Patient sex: F
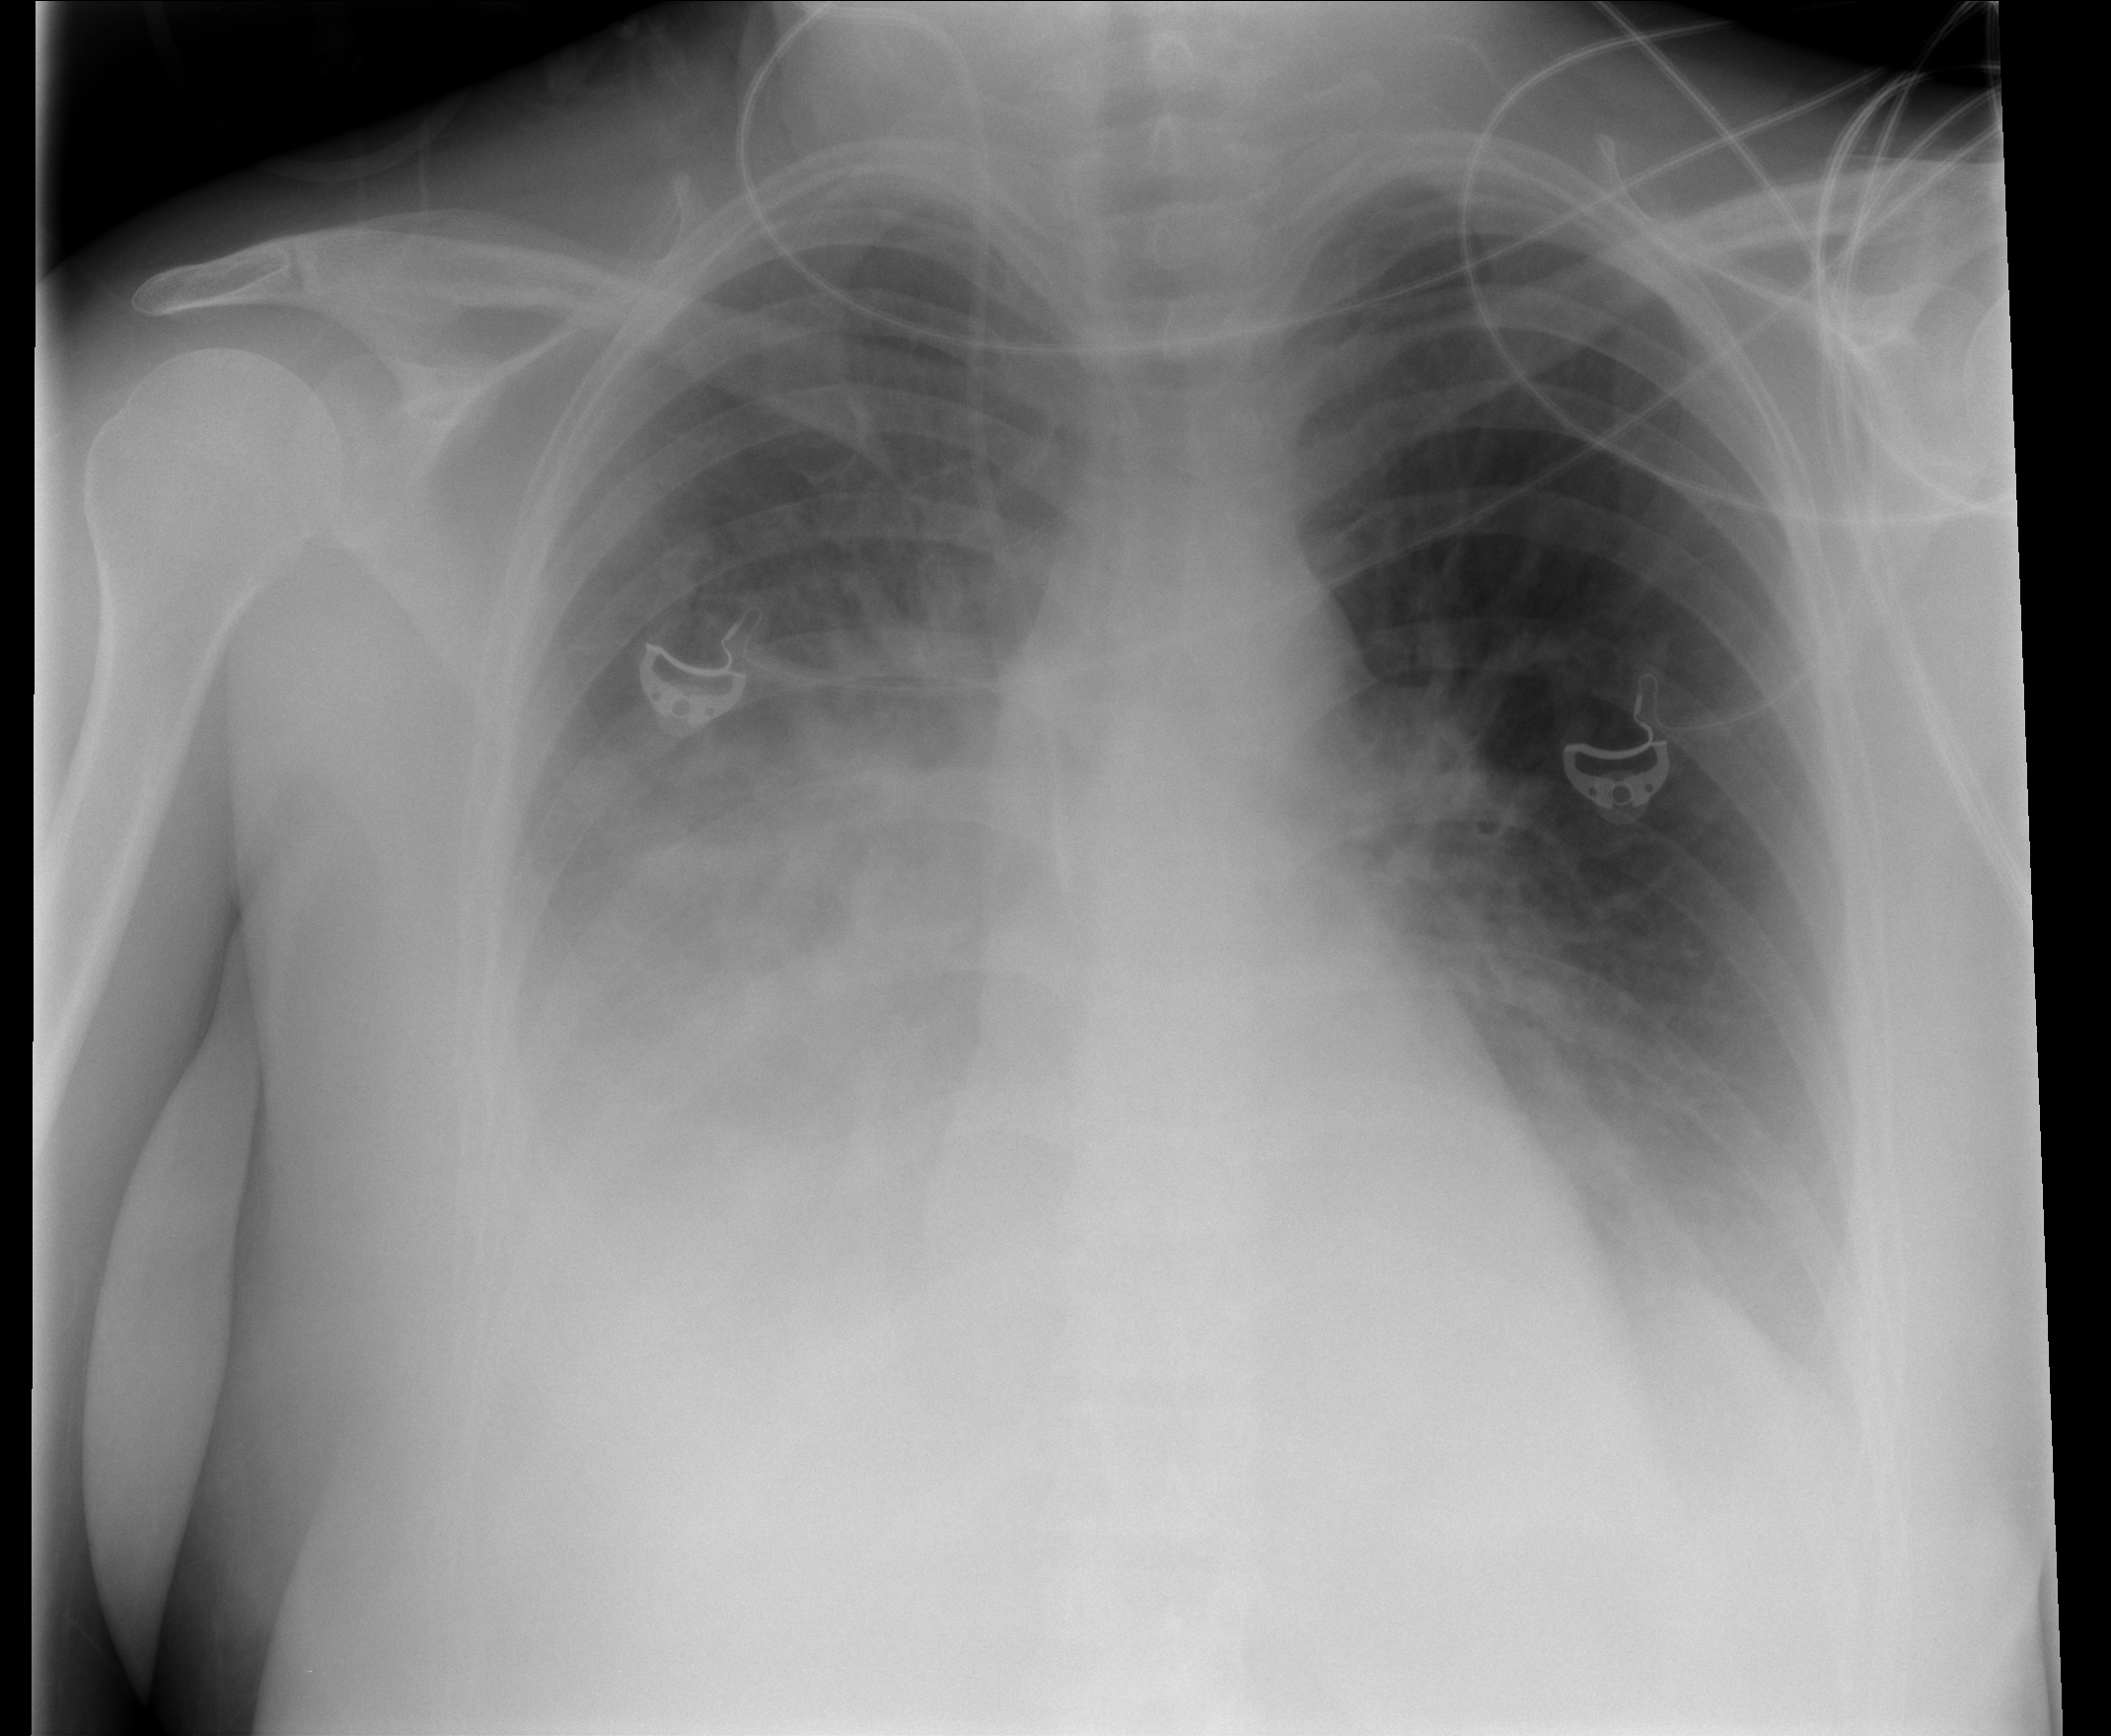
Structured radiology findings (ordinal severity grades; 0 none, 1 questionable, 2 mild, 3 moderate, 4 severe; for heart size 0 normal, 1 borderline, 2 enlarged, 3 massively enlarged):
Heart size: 0
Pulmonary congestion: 0
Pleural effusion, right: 2
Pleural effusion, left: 1
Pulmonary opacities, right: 2
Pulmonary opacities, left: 0
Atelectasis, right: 2
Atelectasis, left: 2